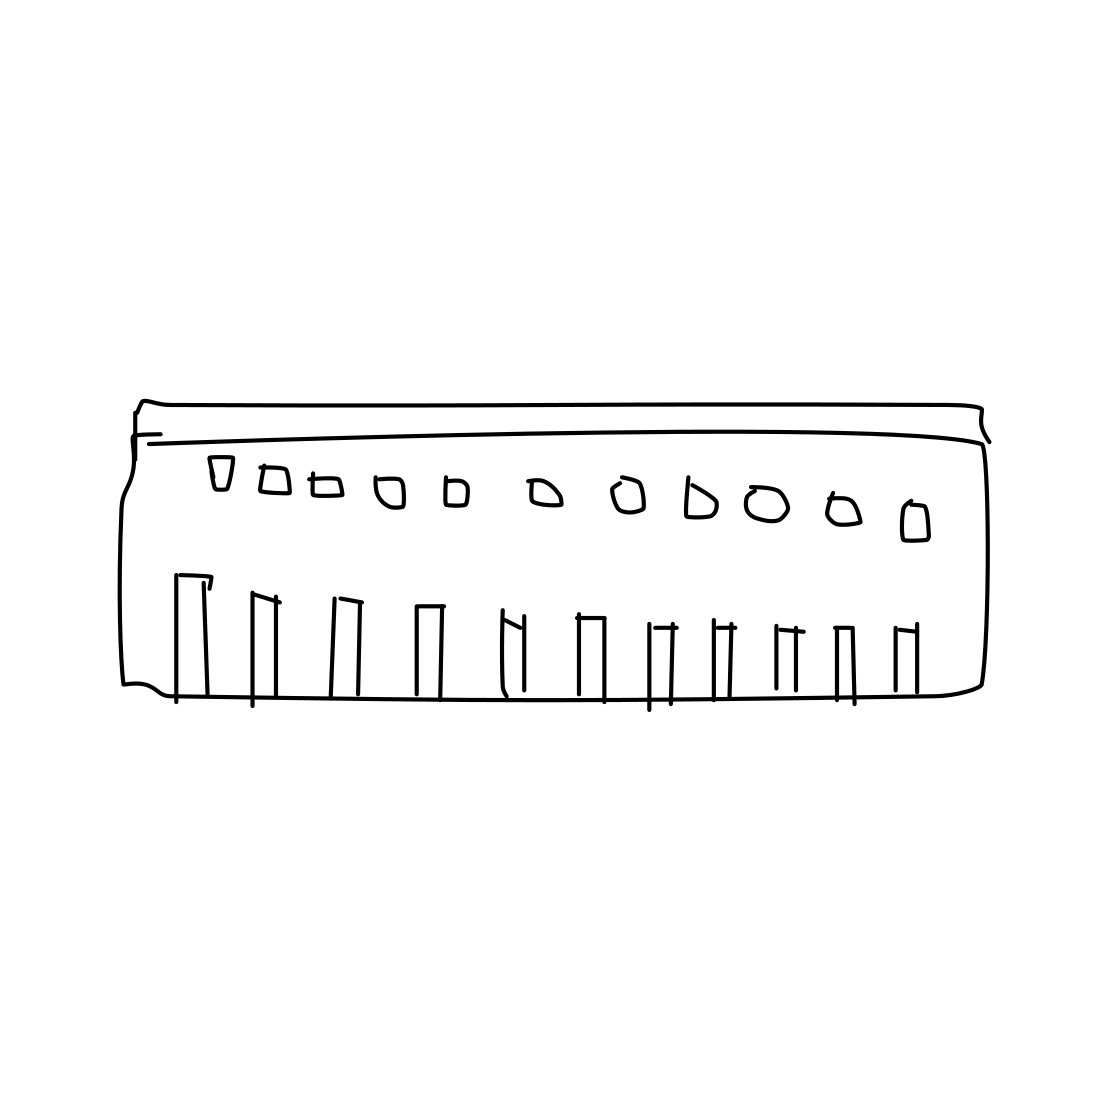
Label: piano